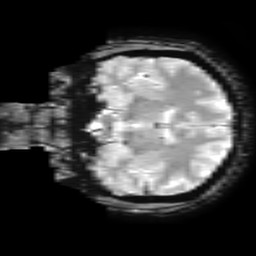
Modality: T2starw
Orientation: coronal
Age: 25
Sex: female
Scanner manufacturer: ge
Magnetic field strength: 3 T
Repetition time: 0.65 s
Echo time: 0.02 s